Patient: sex F, age 34
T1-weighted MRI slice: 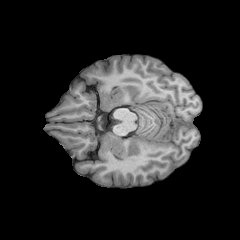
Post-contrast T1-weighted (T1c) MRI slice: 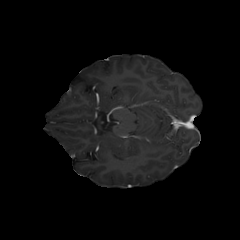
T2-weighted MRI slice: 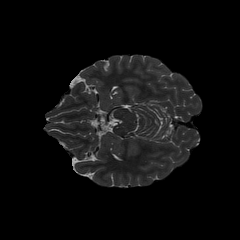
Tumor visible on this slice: no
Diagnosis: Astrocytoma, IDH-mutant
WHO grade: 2